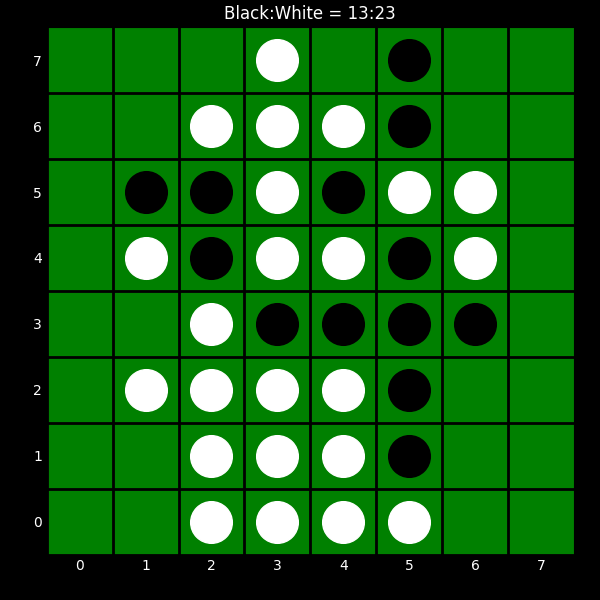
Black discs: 13
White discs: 23